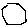
Label: hexagon